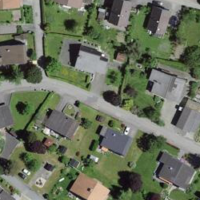
EUNIS habitat code: 54
Species observed at this site:
Lysimachia vulgaris